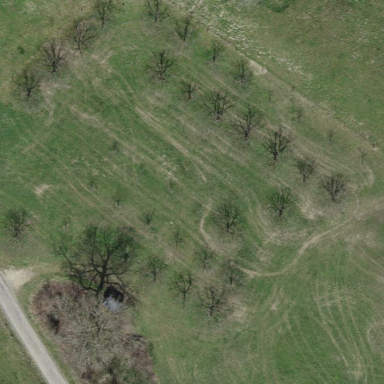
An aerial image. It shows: Orchard.